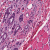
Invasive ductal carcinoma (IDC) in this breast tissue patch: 0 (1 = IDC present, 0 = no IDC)